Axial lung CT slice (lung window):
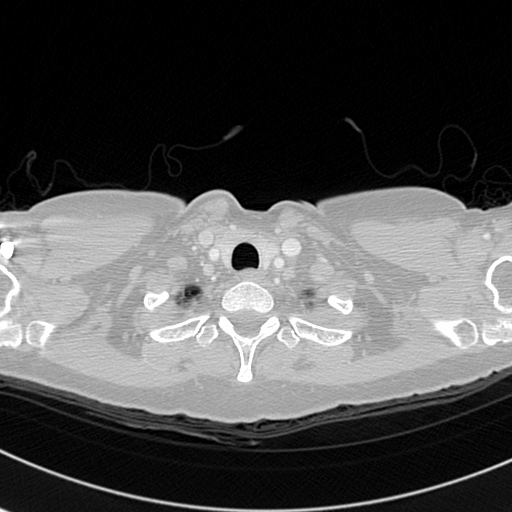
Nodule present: no